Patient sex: M
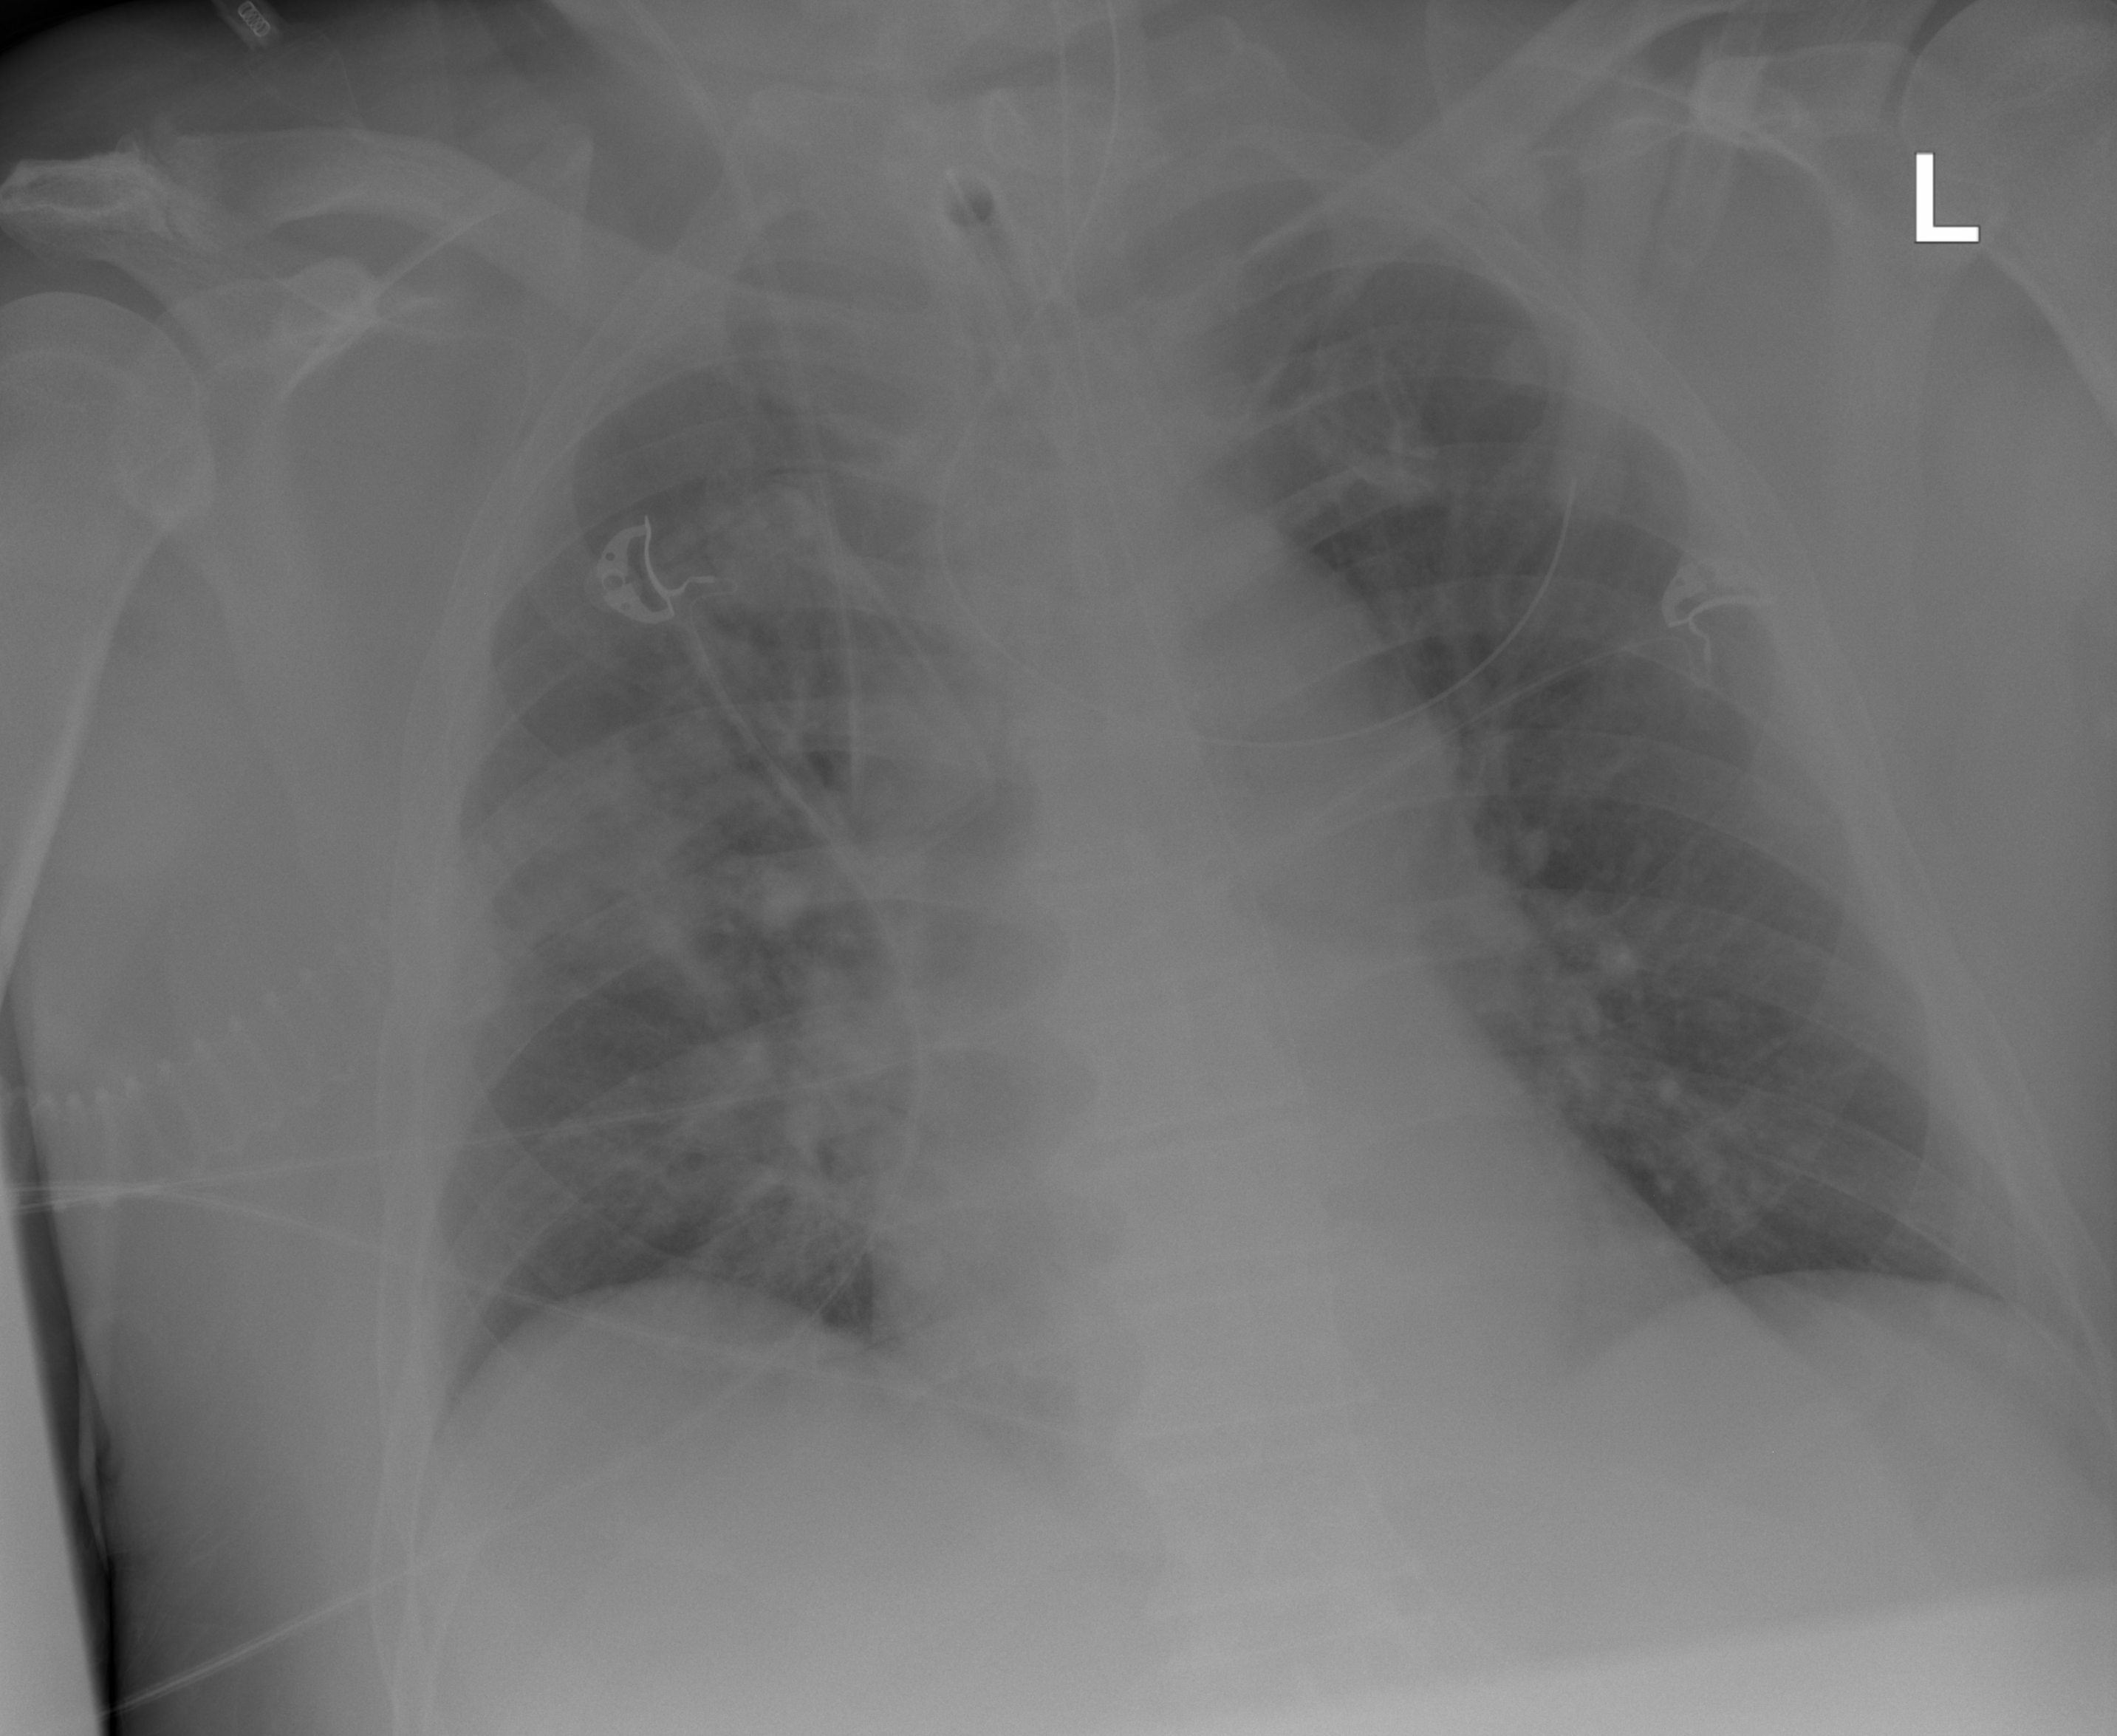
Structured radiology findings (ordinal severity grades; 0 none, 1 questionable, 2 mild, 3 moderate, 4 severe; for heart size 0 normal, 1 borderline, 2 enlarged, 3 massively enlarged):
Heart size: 0
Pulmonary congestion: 0
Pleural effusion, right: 0
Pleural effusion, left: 0
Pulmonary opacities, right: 2
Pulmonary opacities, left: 0
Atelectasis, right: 2
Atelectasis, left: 0